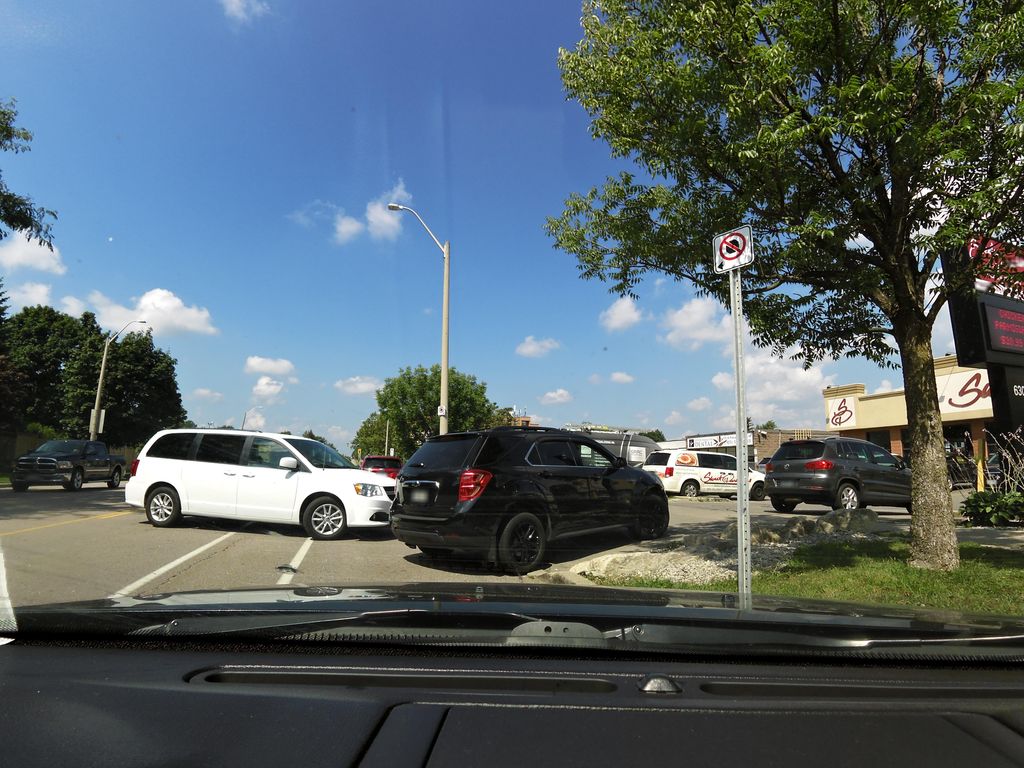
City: hamilton